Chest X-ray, PA view. Patient: 60 years old, sex M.
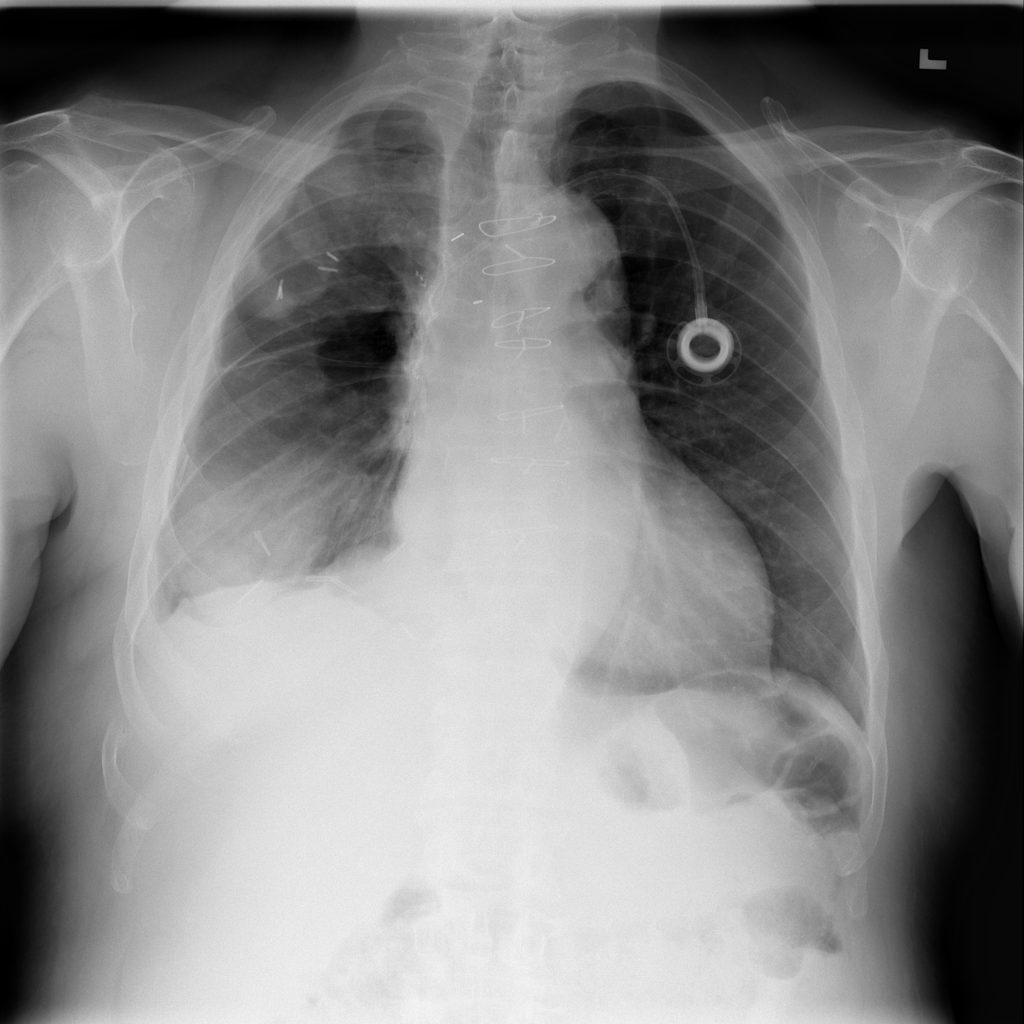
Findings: Atelectasis, Mass, Nodule, Pleural_Thickening